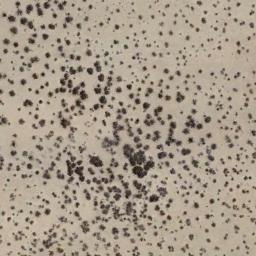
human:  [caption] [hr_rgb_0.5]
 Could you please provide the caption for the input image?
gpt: Chaparral is evenly distributed on the sand .

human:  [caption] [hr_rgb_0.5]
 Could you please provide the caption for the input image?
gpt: A lot of dense small chaparrals grow in the desert .

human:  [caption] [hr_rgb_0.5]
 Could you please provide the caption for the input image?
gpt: There are some dry bushes make up the chaparral on the desert .

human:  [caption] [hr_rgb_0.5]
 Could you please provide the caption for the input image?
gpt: The chaparral is scattered and sparse .

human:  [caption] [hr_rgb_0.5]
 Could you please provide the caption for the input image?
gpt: Many traces of cars driving in this desert can be seen .